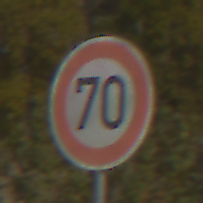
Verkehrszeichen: Geschwindigkeit70
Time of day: MorningAfternoon
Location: Outdoor (Suburban)
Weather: PartlyCloudy
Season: NotSpecified
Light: Natural